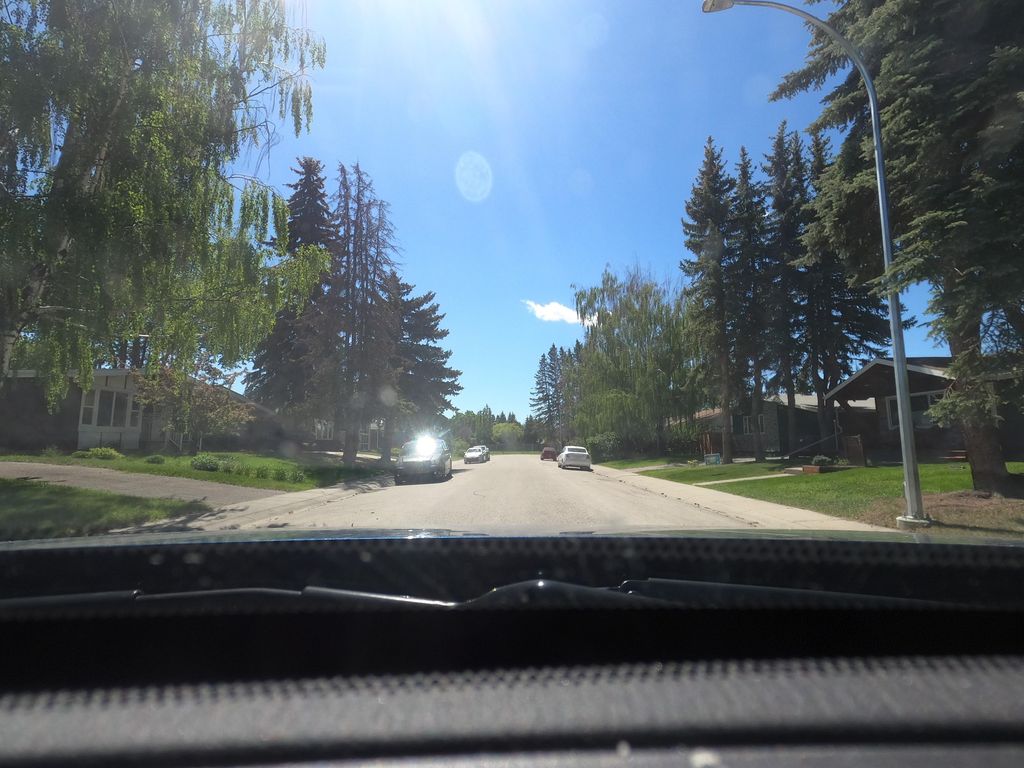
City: calgary